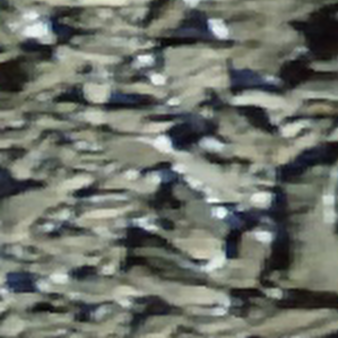
Label: bouldering_area